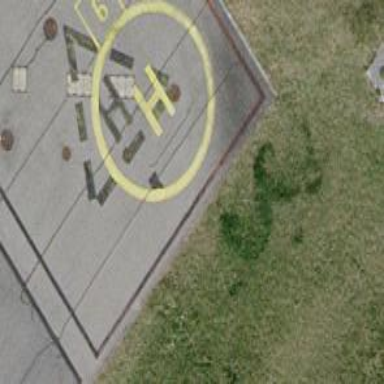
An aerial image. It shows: Image of helipad at airport.